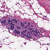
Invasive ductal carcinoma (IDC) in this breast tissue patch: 0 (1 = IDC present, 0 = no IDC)